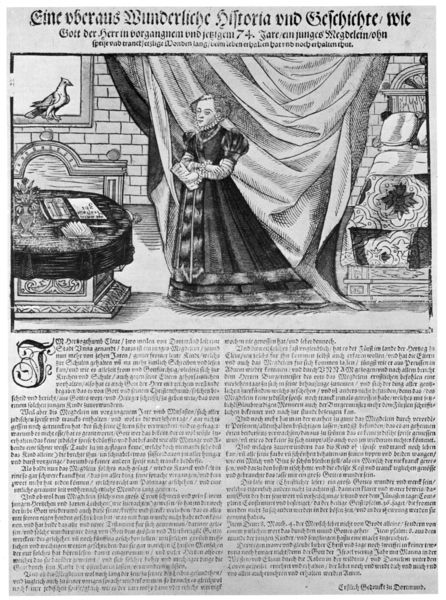
Titel: Eine vberaus Wunderliche Historia vnd Geschichte
Standort: Zürich.
Institution: Wickiana
Schlagwörter: adler, vogel, weiß, blume, blumen, fenster, frau, grau, hell, kleid, raum, schwarz, säule, tisch, zeichnung, zimmer, dame, schloss, ornament, wand, falten, geschichte, historie, rahmen, stein, taube, ärmel, bild, tischdecke, vorhang, gewand, interieur, adel, decke, saum, puffärmel, renaissance, kamin, turm, vase, deutschland, schleppe, holzschnitt, schrift, bücher, papier, zwei, kette, mauer, ziegel, grafik, graphik, spalten, rand, kissen, draperie, bett, schlafzimmer, deutsch, faltenwurf, edel, striche, wei, buch, burg, festung, druck, druckgraphik, schwarz-weiss, druckgrafik, stich, titel, seite, illustration, text, zeitung, knien, strich, initiale, überschrift, literatur, titelblatt, buchdruck, buchseite, gemäuer, mittelalter, fensterbank, mönch, königin, zeilen, kupferstich, sütterlin, verkündigung, frühe neuzeit, reformation, historia, minne, anfangsbuchstabe, majuskel, dunekl, zweispaltig, spaltentext, spaltentxt, wunderliche, deke, t, i, j, elisabeth 1, vodle, schrifzt, izeitung